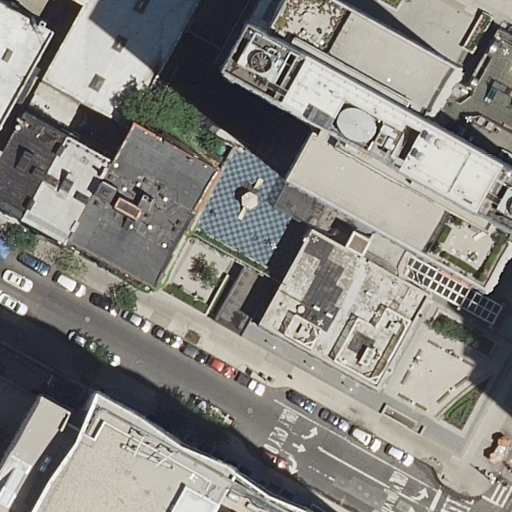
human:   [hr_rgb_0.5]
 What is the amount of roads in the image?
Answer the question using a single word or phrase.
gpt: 1

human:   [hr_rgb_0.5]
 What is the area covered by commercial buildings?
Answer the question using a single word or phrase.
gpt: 0m2

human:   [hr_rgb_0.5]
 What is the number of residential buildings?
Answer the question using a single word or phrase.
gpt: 8

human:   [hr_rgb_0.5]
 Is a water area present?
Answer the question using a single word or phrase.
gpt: no

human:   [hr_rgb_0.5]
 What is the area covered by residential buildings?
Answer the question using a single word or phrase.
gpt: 9648m2

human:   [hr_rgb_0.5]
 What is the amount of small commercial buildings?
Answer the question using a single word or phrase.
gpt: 0

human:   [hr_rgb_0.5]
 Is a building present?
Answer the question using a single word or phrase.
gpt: yes

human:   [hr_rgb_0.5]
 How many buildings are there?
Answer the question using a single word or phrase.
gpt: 8

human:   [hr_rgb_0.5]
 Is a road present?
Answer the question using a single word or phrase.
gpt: yes

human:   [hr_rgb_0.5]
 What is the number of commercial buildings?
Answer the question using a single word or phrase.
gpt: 0

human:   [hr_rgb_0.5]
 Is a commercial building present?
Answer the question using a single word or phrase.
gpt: no

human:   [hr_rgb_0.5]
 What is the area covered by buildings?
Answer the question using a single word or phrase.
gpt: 9648m2

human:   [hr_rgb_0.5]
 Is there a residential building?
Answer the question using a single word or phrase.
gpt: yes

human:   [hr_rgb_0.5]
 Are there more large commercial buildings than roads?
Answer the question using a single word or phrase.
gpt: no

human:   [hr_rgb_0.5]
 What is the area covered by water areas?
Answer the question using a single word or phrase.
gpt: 0m2

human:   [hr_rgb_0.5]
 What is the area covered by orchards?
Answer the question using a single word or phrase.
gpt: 0m2

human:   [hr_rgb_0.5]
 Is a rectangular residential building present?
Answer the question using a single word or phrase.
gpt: yes

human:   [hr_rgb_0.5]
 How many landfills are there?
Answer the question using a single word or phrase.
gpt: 0

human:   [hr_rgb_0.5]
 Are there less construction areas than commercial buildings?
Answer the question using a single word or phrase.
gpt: no

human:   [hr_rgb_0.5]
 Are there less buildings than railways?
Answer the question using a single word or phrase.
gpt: no

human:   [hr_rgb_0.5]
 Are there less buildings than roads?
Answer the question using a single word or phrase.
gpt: no

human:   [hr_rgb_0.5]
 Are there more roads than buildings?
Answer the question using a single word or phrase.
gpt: no

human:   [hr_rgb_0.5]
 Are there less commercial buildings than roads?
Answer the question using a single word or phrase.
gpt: yes

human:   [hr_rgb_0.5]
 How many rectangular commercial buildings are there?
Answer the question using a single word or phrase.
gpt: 0

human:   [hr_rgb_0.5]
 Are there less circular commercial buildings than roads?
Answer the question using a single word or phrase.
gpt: yes

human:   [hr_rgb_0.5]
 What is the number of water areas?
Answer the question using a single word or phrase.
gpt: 0

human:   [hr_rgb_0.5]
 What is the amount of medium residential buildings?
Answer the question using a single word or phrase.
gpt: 3

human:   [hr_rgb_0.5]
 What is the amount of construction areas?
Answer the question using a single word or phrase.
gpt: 0

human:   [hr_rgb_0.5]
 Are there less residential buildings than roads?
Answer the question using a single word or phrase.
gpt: no

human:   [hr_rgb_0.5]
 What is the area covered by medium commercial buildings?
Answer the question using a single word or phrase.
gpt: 0m2

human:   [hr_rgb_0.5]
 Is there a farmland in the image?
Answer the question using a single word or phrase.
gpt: no

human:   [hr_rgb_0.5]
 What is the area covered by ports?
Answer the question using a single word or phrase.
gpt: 0m2

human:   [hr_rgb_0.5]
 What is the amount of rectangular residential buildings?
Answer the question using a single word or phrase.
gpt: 4

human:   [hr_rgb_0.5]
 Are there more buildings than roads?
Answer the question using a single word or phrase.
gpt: yes

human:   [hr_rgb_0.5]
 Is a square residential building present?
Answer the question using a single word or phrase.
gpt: no

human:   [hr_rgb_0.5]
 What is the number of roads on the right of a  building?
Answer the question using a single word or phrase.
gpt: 1

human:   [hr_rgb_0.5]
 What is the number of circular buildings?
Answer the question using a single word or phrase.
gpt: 0

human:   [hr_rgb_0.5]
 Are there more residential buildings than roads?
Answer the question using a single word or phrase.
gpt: yes

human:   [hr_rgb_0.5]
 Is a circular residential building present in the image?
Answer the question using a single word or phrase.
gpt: no

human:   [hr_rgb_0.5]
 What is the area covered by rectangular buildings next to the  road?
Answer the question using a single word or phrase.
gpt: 804m2

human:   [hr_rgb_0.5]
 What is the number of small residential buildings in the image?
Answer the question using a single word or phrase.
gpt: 2

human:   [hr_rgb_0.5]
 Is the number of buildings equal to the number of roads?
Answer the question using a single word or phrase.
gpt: no

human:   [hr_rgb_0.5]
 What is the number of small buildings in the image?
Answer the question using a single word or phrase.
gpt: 2

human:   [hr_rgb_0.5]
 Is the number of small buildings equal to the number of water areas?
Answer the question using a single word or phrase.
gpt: no

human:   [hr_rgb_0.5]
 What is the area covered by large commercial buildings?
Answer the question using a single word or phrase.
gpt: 0m2

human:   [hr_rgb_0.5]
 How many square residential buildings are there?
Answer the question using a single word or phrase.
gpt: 0

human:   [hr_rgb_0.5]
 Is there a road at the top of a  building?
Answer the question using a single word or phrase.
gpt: no

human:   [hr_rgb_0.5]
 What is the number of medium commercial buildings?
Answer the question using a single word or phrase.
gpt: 0

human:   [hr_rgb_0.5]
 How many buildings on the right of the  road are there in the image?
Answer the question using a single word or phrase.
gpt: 0

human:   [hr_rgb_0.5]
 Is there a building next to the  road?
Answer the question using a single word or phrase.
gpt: yes

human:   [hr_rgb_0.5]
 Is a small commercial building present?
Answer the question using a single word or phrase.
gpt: no

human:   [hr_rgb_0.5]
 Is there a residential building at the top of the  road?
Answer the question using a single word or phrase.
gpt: yes

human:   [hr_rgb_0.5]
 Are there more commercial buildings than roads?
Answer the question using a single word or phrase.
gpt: no

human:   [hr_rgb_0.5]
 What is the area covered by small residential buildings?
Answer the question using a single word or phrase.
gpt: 37m2

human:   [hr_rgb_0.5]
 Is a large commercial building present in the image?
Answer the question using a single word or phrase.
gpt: no

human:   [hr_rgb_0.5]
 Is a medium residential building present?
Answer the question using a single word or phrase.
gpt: yes

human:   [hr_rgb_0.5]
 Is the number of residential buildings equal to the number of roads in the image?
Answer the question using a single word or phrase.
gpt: no

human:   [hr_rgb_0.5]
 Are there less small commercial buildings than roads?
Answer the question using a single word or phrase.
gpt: yes

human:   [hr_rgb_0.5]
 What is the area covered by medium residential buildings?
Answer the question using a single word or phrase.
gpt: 979m2

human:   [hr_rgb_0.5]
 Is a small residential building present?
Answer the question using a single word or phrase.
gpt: yes

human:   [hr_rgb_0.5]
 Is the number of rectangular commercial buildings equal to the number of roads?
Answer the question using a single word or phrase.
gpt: no

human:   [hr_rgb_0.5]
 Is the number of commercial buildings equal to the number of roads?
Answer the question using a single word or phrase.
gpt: no

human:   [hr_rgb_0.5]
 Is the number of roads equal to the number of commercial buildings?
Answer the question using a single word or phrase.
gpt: no

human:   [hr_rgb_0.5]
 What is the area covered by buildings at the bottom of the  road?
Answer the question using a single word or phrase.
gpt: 16m2